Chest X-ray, AP view. Patient: 76 years old, sex F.
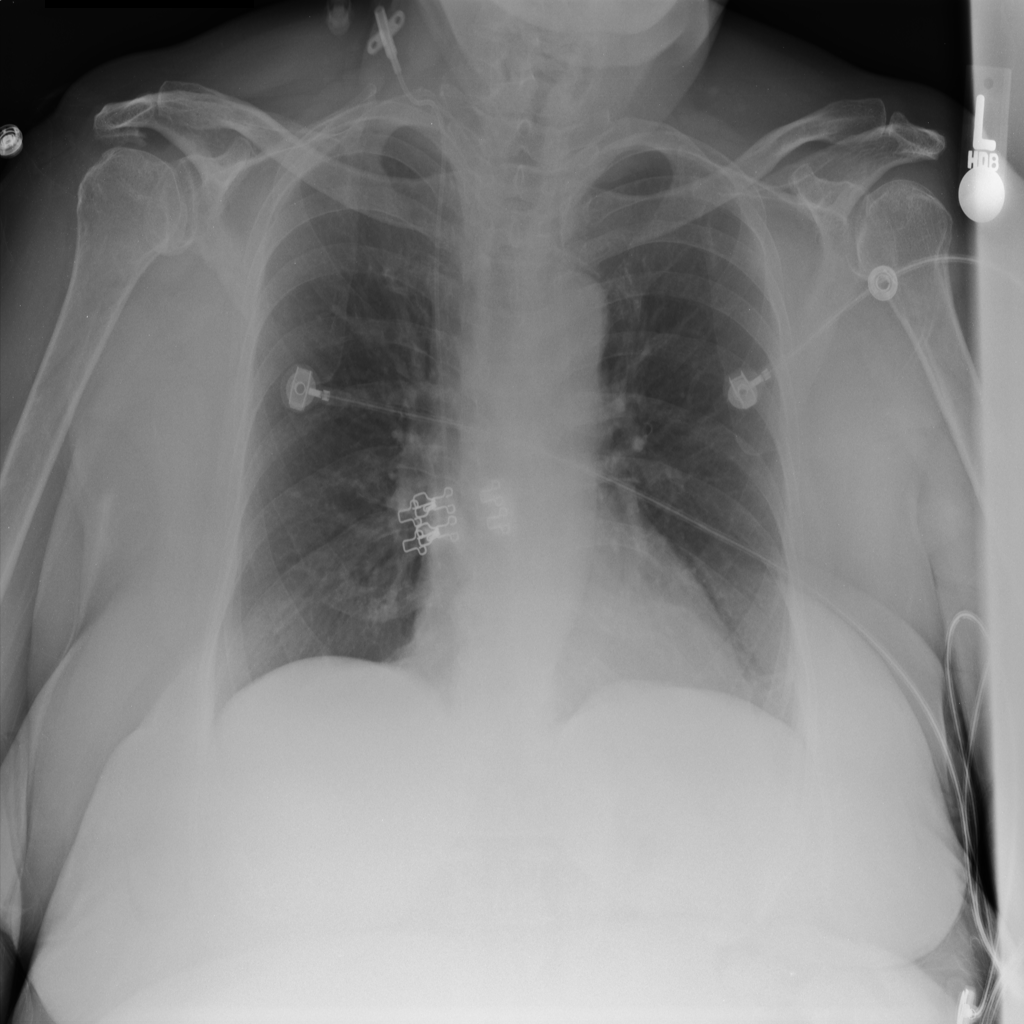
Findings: No Finding